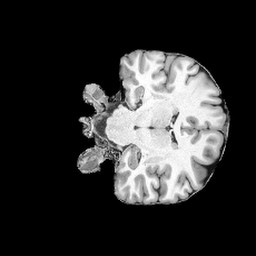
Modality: UNIT1
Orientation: coronal